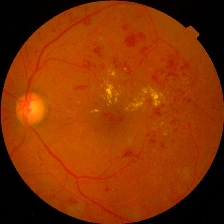
Diabetic retinopathy grade: Proliferative DR